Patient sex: M
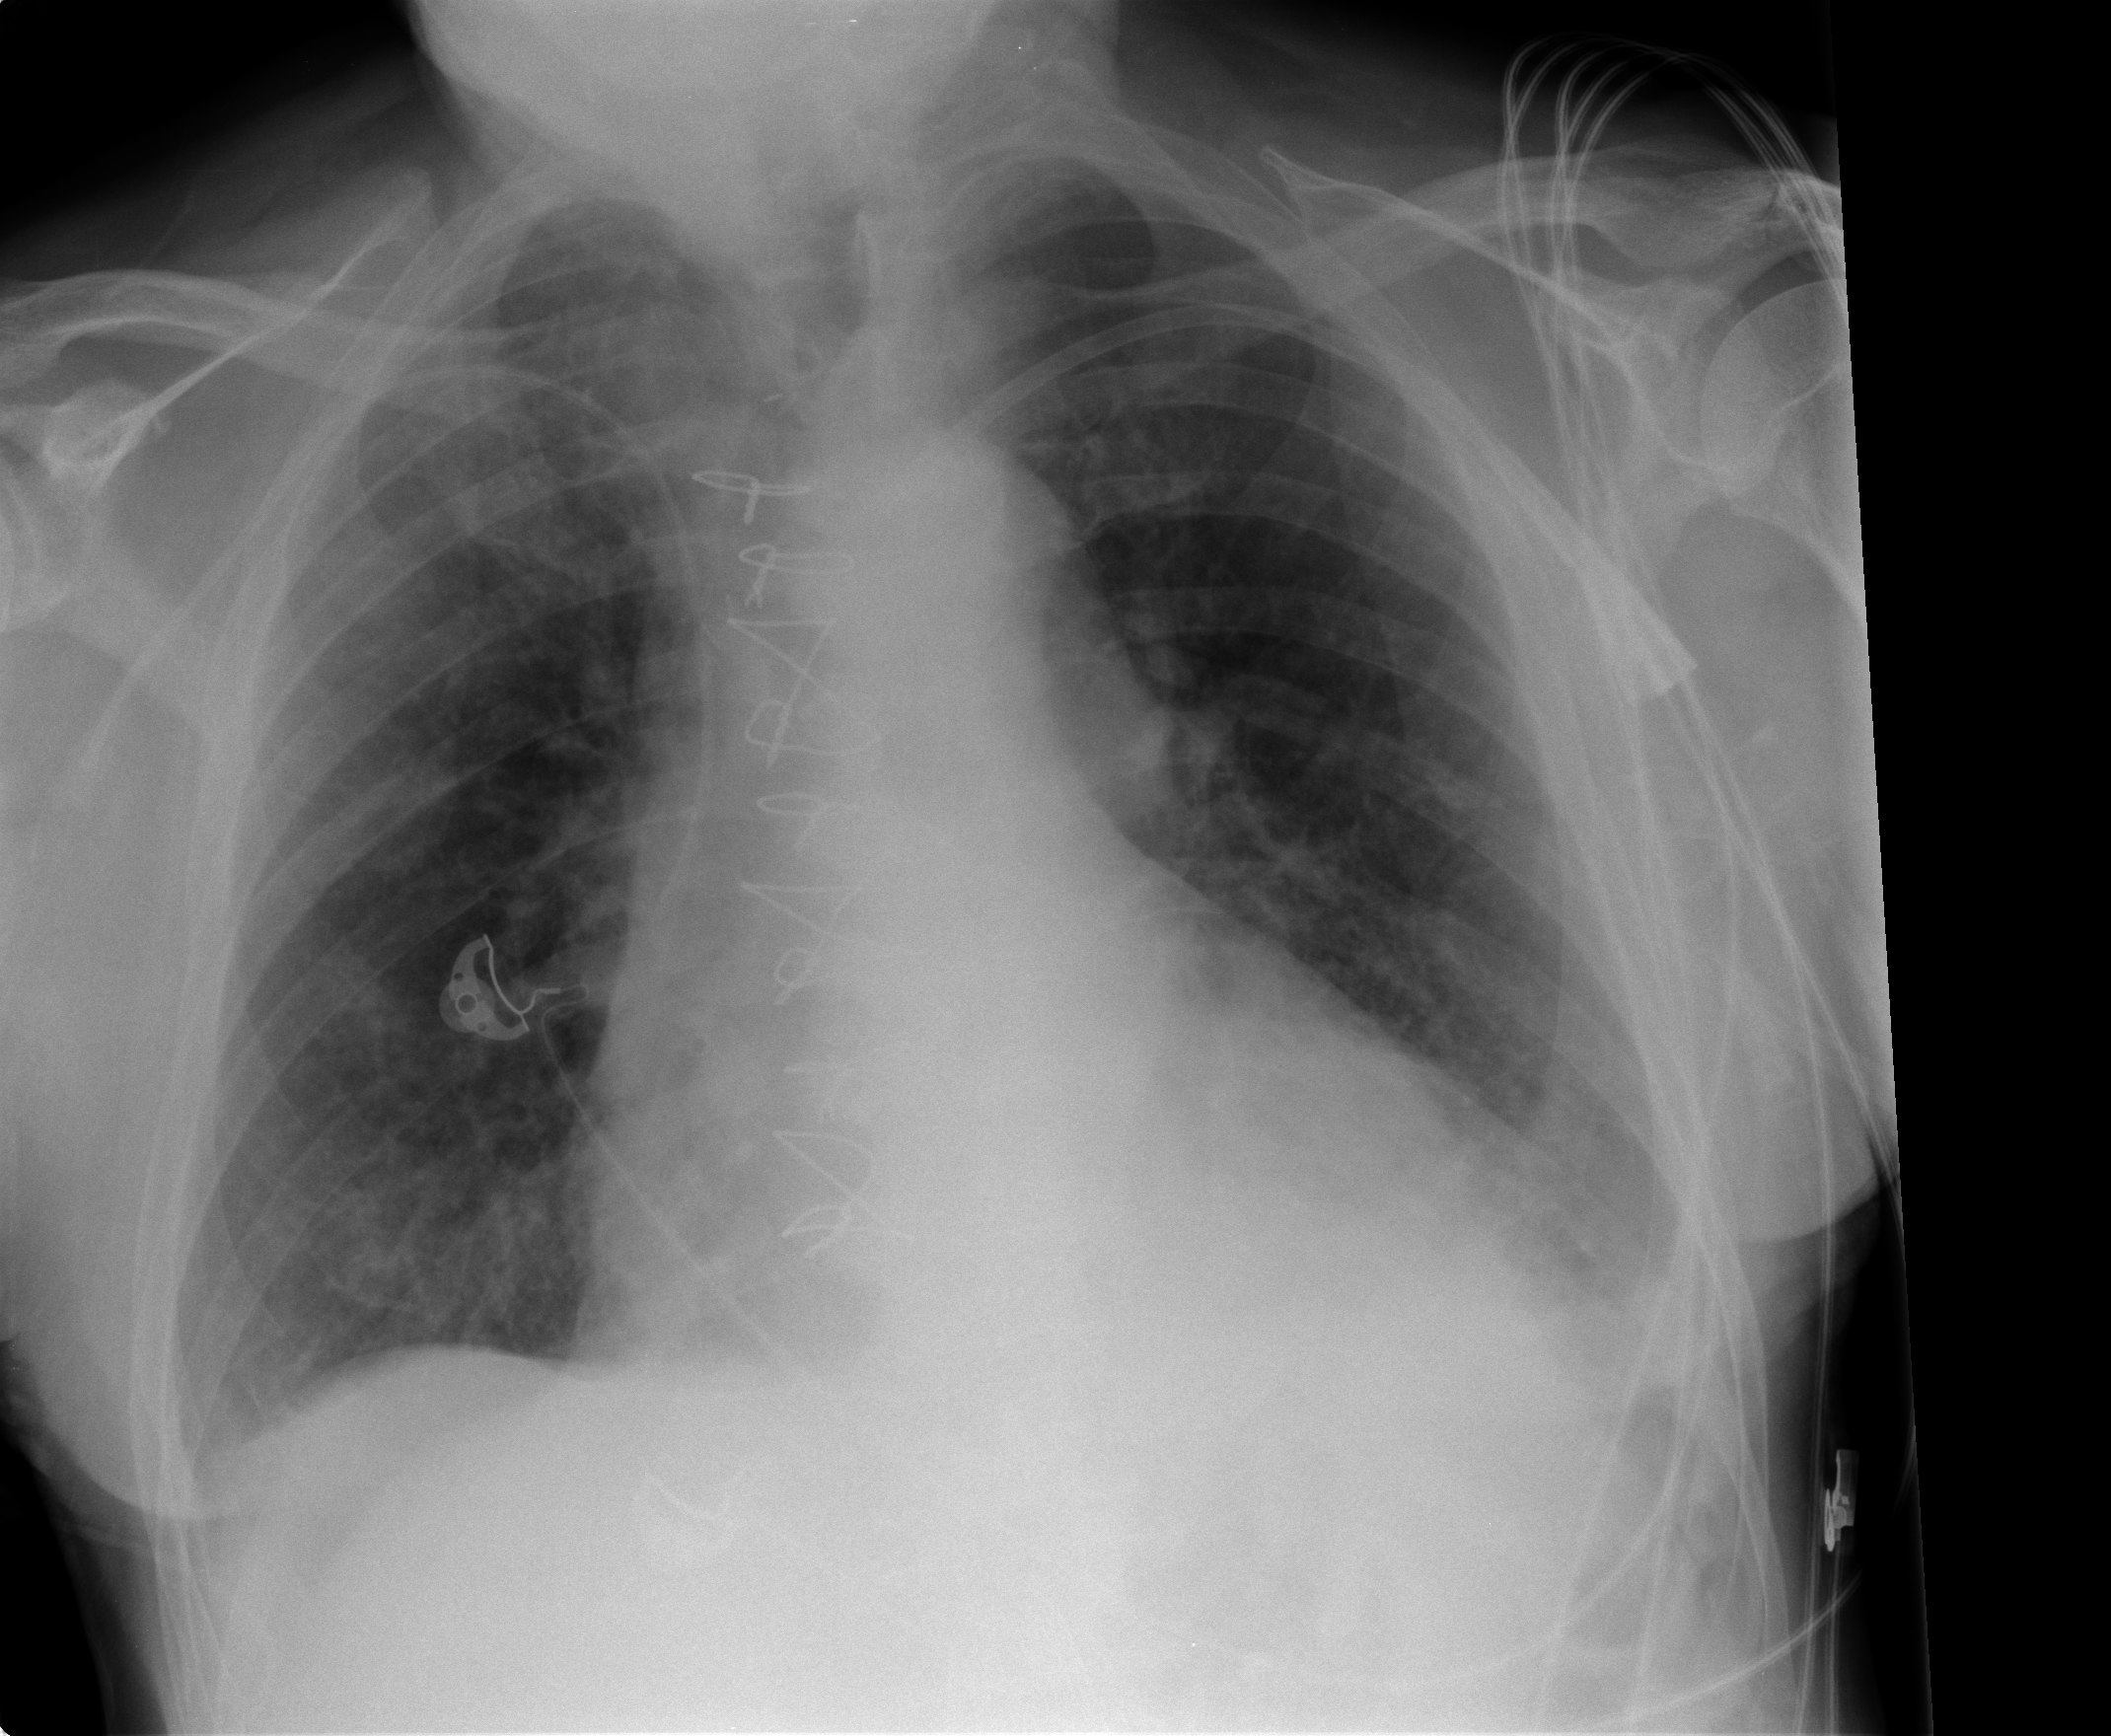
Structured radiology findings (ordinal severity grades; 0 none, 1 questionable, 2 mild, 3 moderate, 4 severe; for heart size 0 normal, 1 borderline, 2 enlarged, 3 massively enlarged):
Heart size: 3
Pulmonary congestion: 3
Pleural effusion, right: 0
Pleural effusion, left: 1
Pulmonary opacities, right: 3
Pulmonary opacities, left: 3
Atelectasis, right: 2
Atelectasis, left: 2